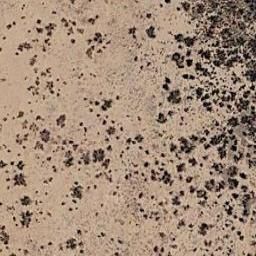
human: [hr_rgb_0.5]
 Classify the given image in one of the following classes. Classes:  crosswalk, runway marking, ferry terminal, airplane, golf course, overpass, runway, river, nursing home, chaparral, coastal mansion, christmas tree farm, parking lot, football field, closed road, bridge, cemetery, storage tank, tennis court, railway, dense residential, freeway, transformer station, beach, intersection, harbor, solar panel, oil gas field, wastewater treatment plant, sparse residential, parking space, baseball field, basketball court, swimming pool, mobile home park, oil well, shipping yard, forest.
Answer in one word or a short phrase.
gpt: chaparral